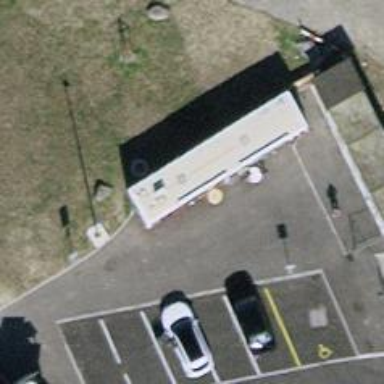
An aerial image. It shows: Fast food establishment.